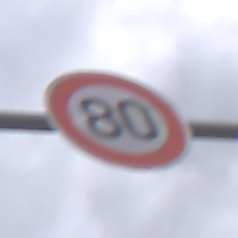
Verkehrszeichen: Geschwindigkeit80
Umgebung: Outdoor, Suburban
Tageszeit: MorningAfternoon
Wetter: PartlyCloudy
Licht: Natural
Jahreszeit: NotSpecified
Kontrast: LowContrast